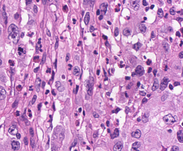
Tumor epithelial tissue: yes
Tumor-associated stroma tissue: no
Normal tissue: no